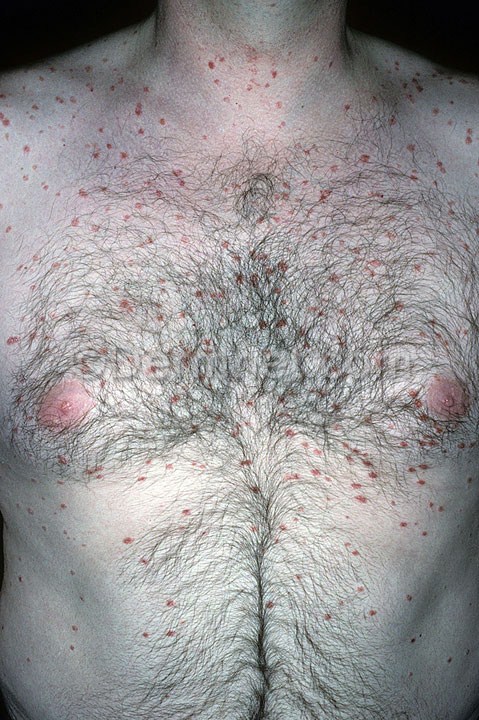
Disease: Psoriasis pictures Lichen Planus and related diseases